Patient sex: M
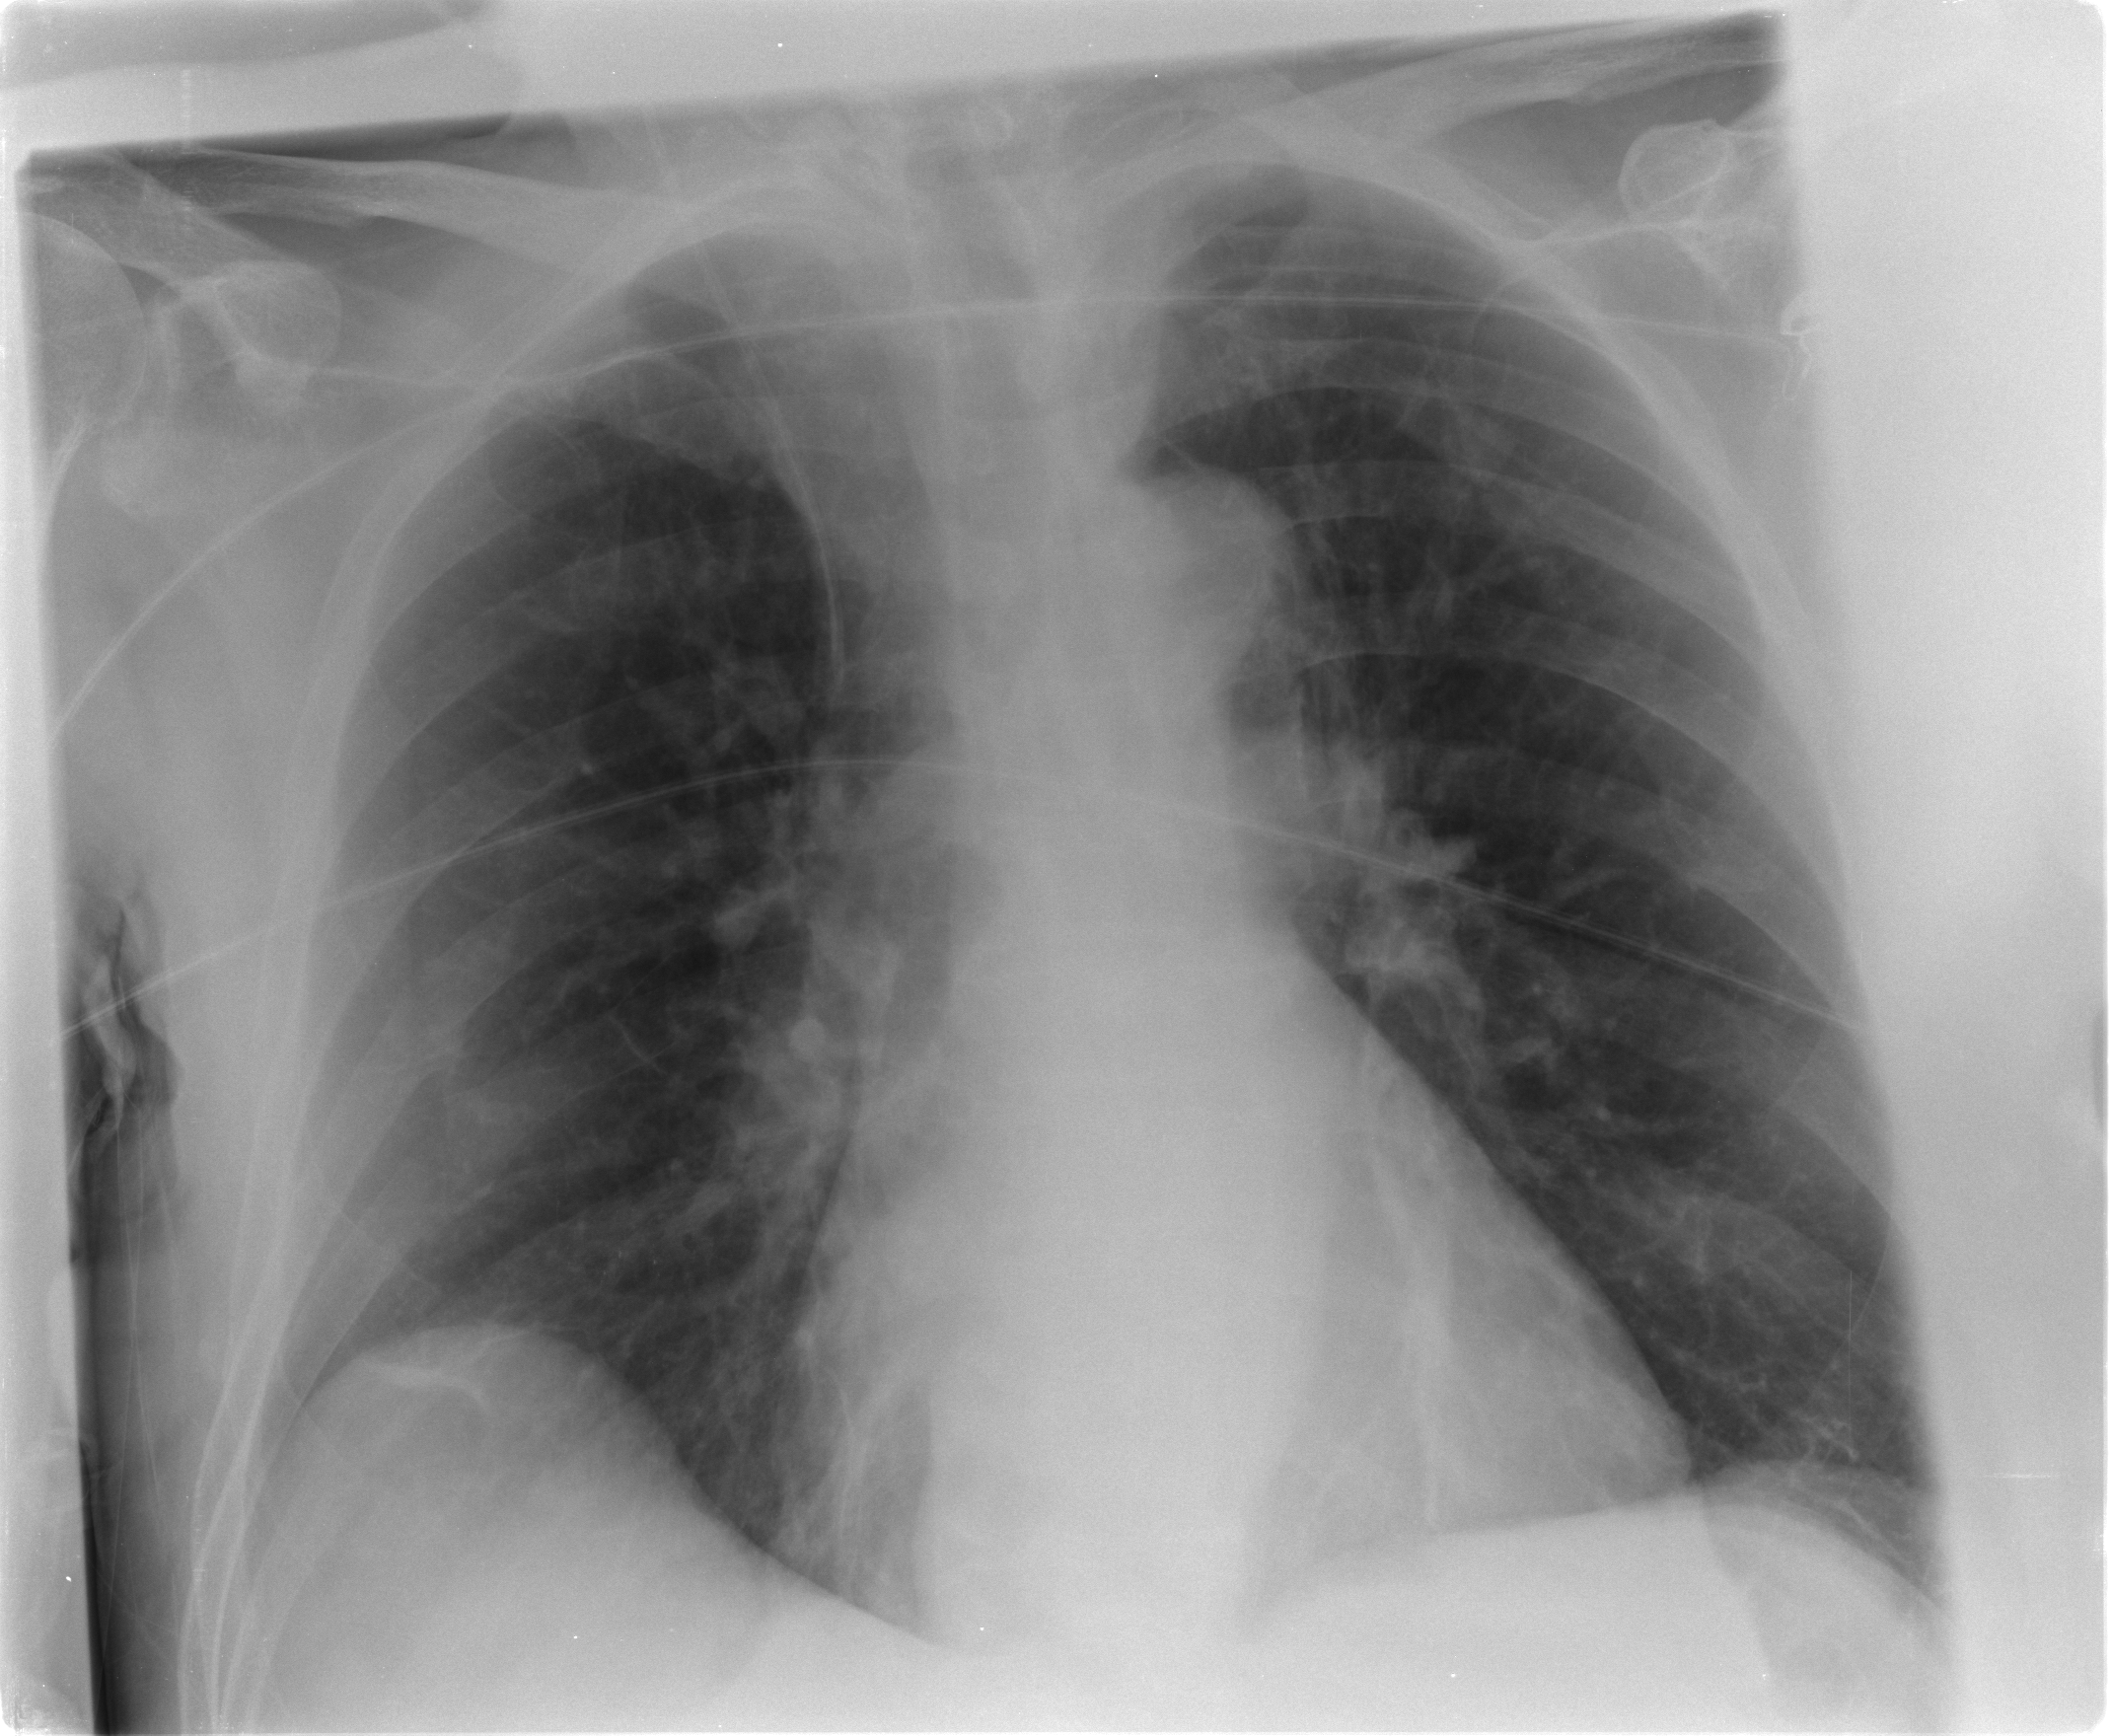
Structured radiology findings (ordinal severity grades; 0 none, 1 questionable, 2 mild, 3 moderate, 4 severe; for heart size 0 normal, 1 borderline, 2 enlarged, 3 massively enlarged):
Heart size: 2
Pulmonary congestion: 2
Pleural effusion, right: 0
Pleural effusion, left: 0
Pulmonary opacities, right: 0
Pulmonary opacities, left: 0
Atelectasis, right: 0
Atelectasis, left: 0